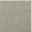
Piece: xx